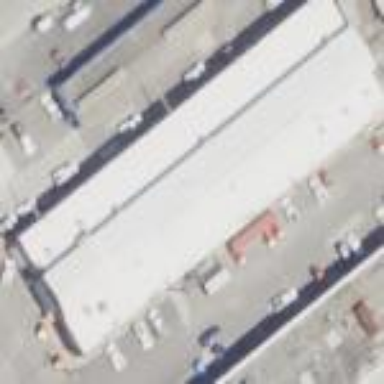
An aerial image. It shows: Industrial building.